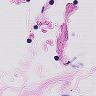
Metastatic tissue present: no